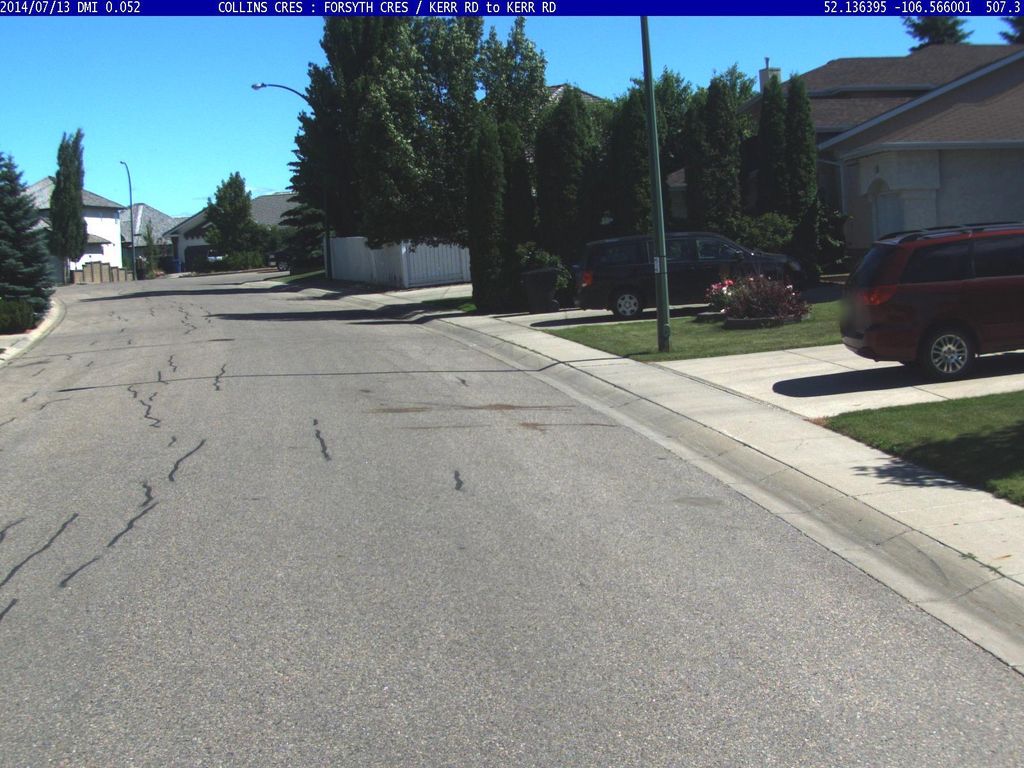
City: saskatoon